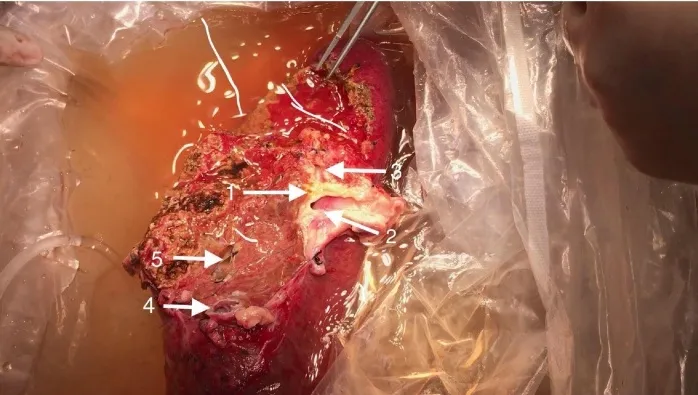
A; Ex vivo liver resection was performed for the liver AE lesion. . 1: left hepatic biliary duct opening. 2: PV opening of segment II. 3: PV opening of segment III. 4: HV opening of segment II. 5: HV opening of segment III.
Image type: medical_photograph (other_medical_photograph)